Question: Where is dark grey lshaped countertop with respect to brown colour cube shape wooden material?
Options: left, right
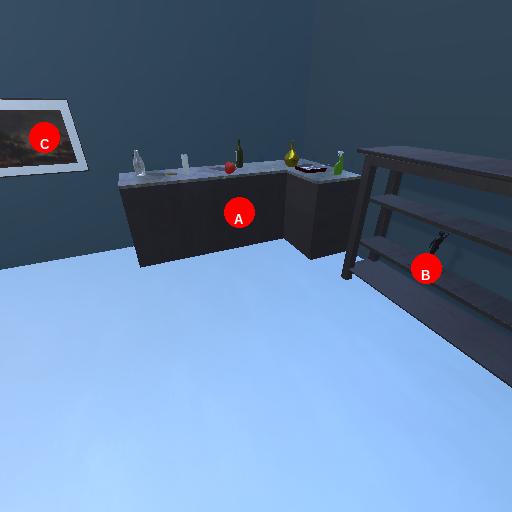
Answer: left